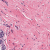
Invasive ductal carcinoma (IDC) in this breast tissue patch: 0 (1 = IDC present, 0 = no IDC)